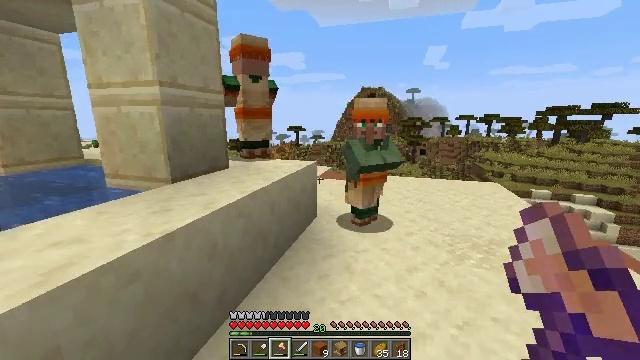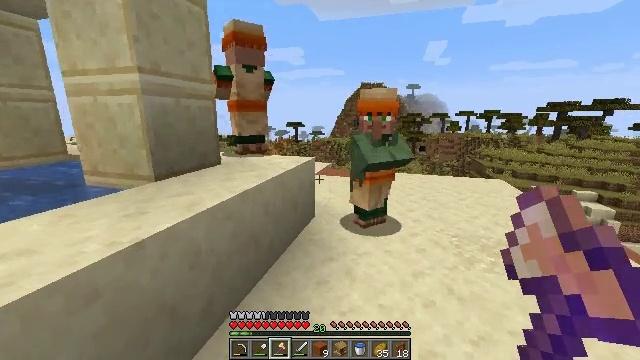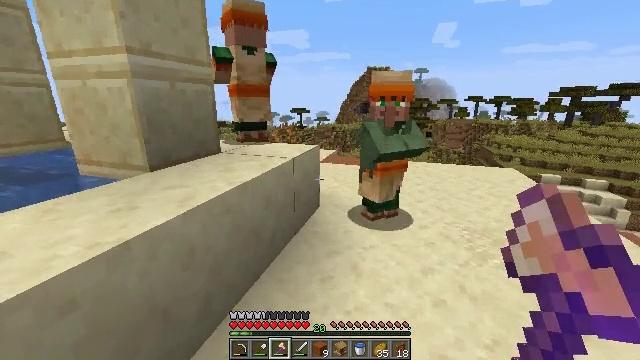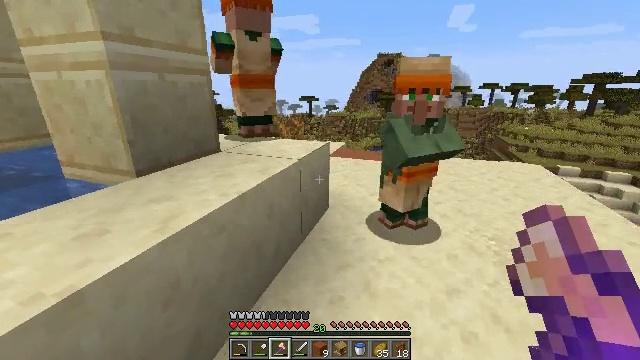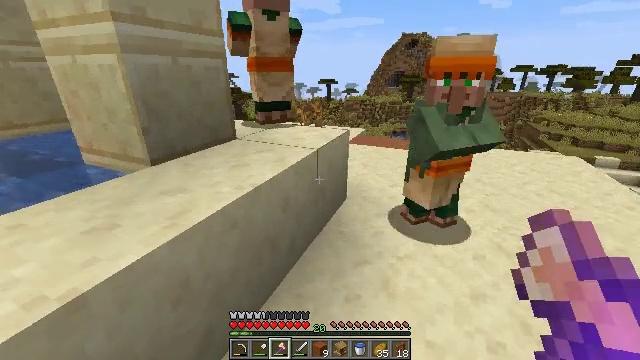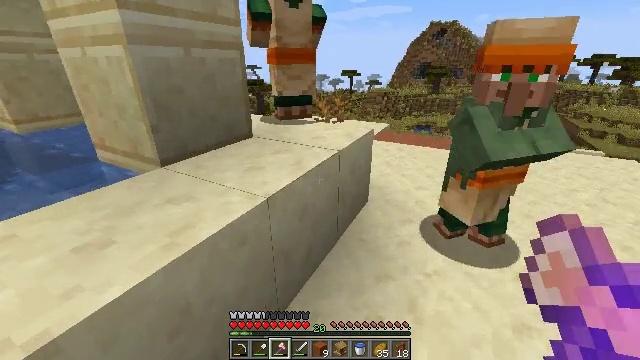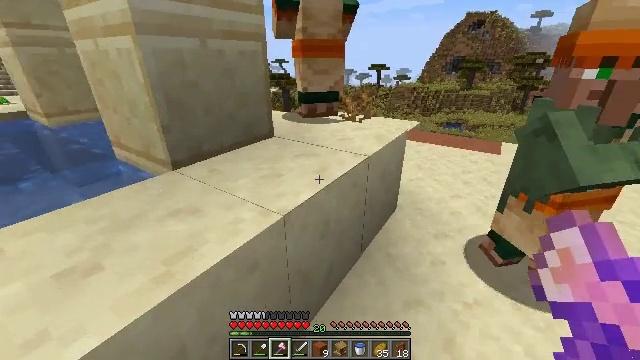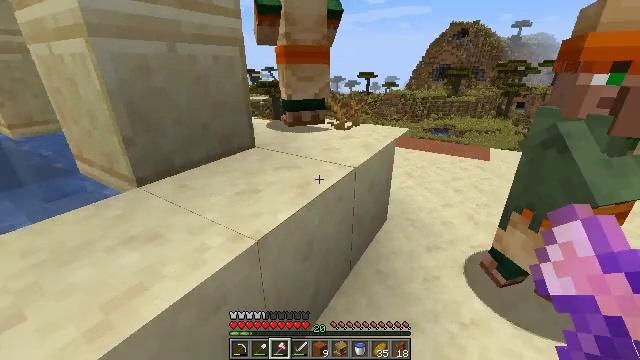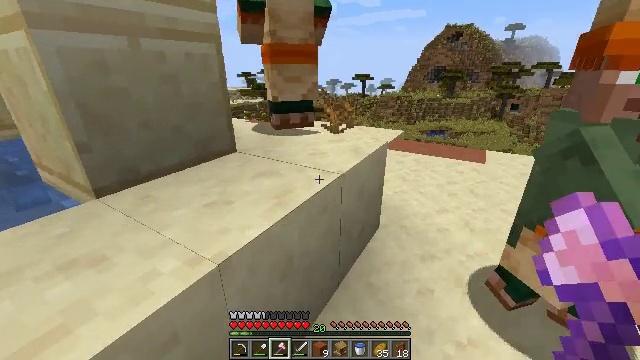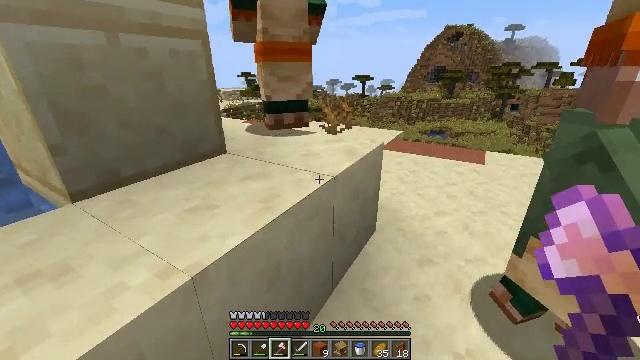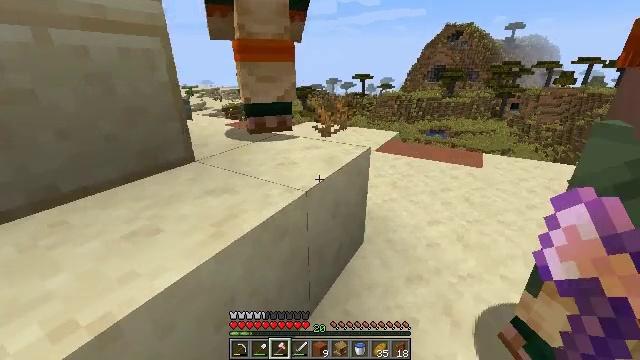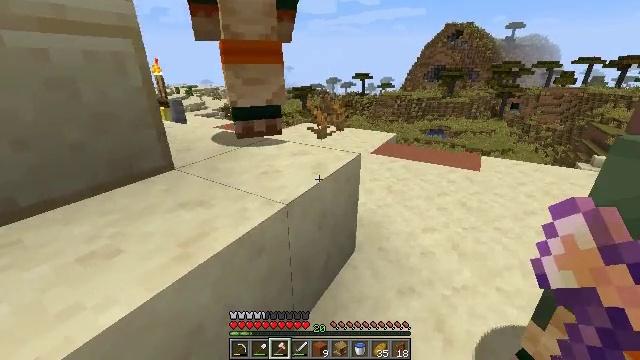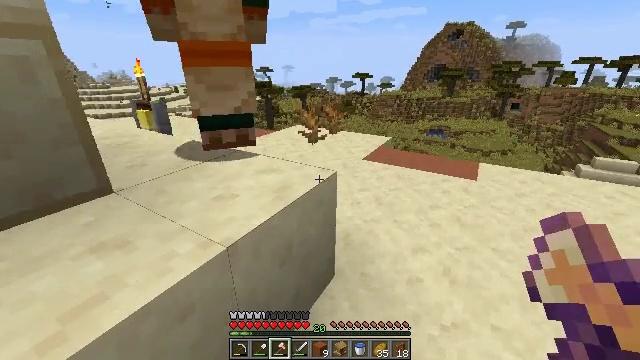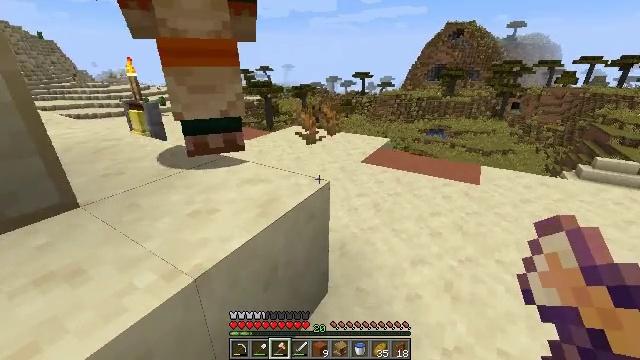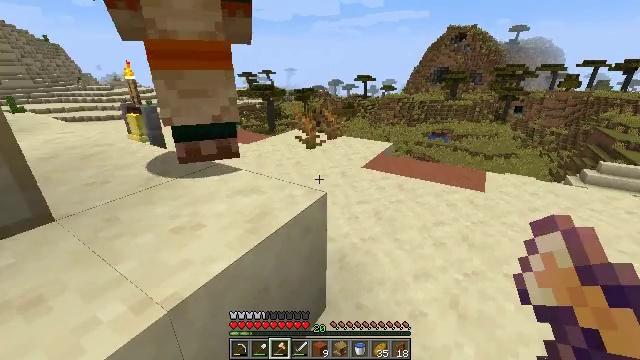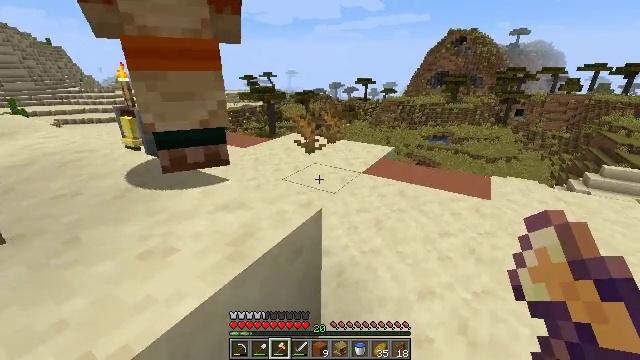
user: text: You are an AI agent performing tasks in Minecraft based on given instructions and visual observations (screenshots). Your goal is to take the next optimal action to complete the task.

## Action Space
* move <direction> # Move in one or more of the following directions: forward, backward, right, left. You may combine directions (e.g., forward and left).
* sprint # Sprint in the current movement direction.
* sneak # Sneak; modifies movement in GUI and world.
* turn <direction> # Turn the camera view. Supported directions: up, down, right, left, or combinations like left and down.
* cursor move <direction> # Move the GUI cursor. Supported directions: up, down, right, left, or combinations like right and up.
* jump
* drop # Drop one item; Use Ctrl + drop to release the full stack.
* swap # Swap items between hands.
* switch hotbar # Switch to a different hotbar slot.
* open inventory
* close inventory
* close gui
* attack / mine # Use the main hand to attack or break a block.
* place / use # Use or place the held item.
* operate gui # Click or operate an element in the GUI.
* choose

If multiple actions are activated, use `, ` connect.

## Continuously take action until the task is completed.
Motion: motion action
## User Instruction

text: Gather smooth sandstone from desert temples or structures.
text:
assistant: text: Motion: move forward, turn down
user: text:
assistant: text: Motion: move forward, turn left and down
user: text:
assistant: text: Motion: move forward, turn left and down
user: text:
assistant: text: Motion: move forward, turn left and down
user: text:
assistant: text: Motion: move forward, turn left and down
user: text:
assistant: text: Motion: move forward, turn left and down
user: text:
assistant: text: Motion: move forward and move right, turn right and up
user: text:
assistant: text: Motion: move forward and move right
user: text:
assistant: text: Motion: move forward and move right
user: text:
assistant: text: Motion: move forward and move right
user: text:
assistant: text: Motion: move forward and move right
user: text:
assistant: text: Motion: move forward
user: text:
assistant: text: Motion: move forward
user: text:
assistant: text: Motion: move forward
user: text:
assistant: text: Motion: move forward
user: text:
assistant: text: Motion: move forward
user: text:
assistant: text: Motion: move forward
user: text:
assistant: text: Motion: move forward and move right
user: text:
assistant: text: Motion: move forward and move right, turn left
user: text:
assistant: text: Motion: move forward and move right, turn left
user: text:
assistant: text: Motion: move forward and move right, turn left
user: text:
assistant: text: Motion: move forward and move right, turn left
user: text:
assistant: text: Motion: turn left
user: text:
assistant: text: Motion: turn left
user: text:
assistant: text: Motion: turn left
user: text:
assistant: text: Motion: move left, turn left
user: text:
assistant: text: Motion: move left, turn right and up
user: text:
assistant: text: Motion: move forward and move left
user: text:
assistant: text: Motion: move forward and move left
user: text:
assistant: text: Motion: move forward and move left